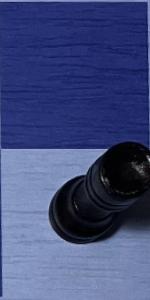
Label: Rook_Black